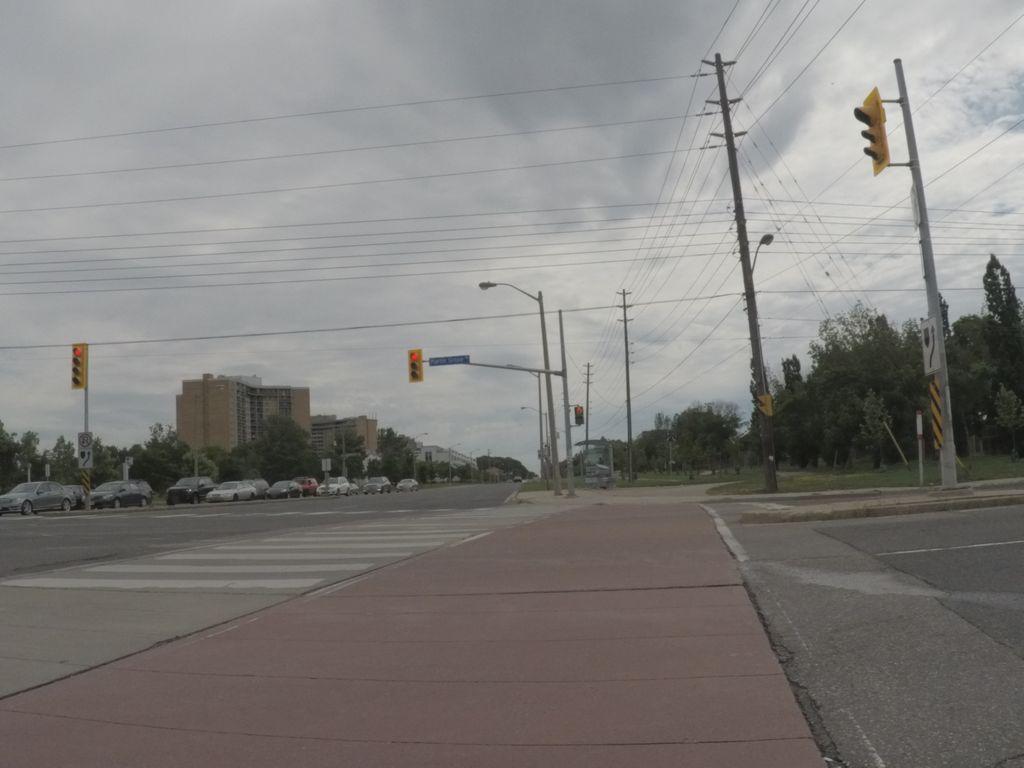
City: toronto